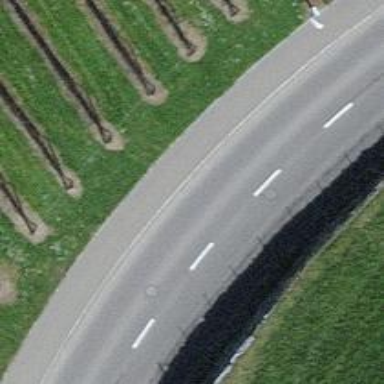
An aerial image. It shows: Tertiary road.